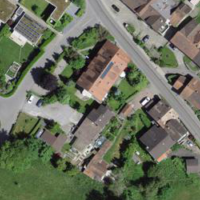
EUNIS habitat code: 55
Species observed at this site:
Cerastium tomentosum